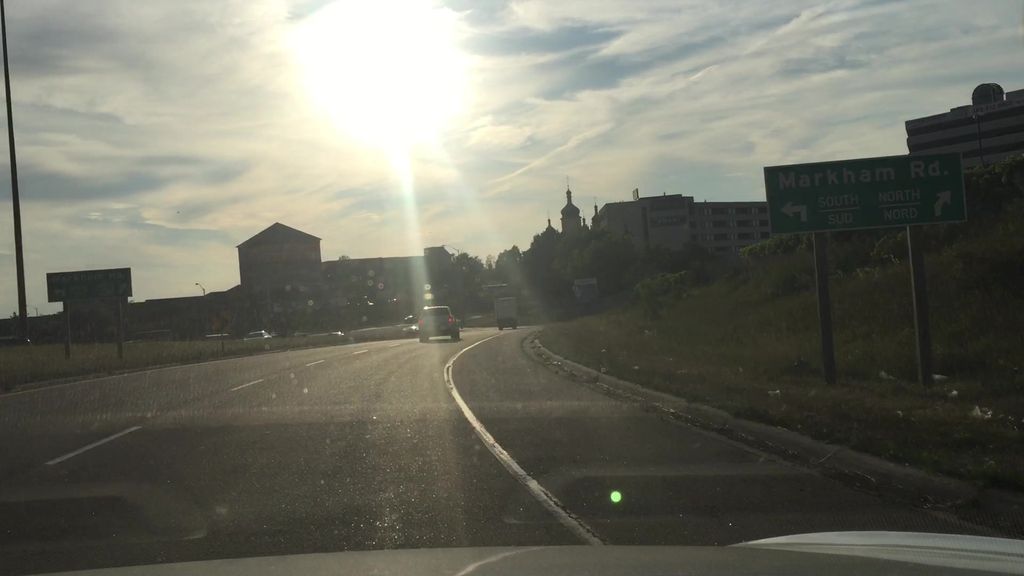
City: toronto